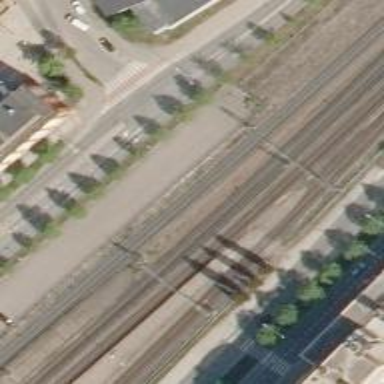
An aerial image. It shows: Railway track with continuous electrified contact lines.